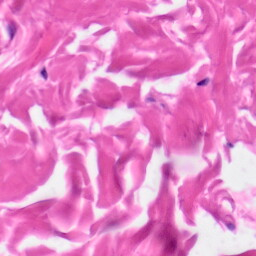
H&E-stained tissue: Skin